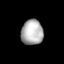
Tissue: lung
Cell type: T cells
Senescence score: 0.2153
Nuclear area (px): 547
Mean DAPI intensity: 175.682